Question: I haven't used Eclipse in a while; the problem is related to either a silent auto-update or installing Python in a separate workspace.

Using Eclipse IDE for Java Developers 4.18.0 (20201210-1552).
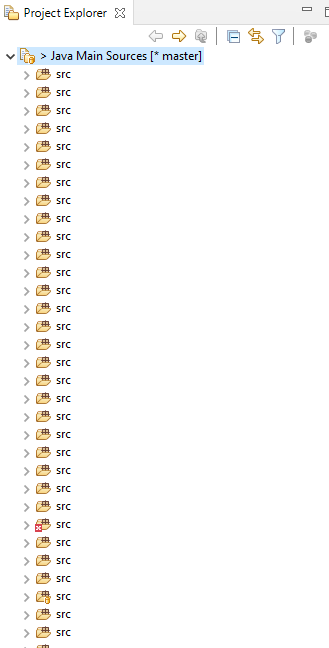
Answer: As said, to fix the problem go to windows then close all perspectives and open perspectives again.